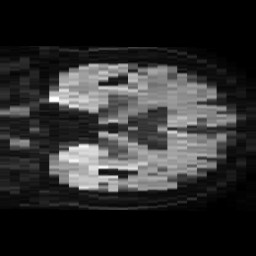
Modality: TRACE
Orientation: coronal
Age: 62
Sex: male
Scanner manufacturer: philips
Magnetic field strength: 3 T
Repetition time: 4.128 s
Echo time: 0.06165 s